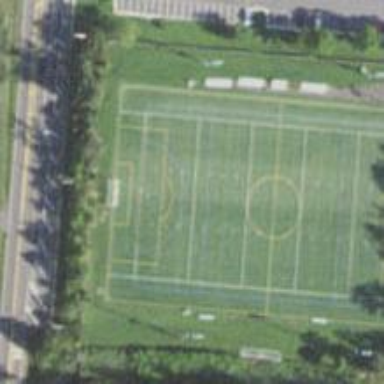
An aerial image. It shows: Soccer pitch with turf surface for leisure sports.